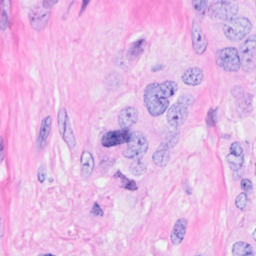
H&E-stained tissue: Breast